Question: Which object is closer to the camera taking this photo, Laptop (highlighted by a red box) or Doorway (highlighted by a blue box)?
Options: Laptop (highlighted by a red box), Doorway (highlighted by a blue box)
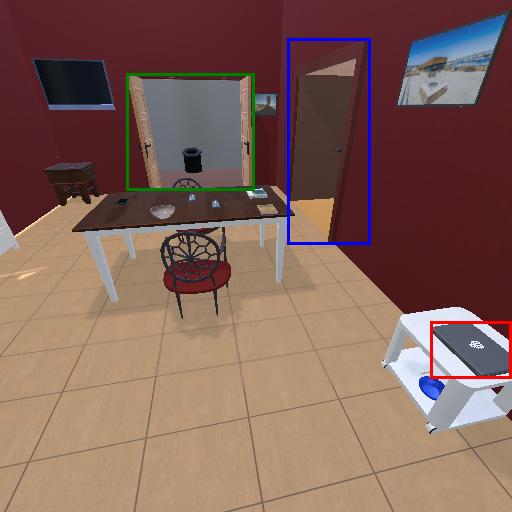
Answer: Laptop (highlighted by a red box)